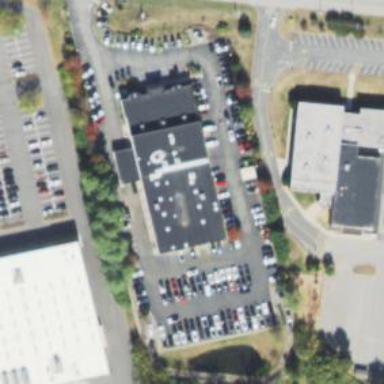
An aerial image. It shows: Building housing car shop.